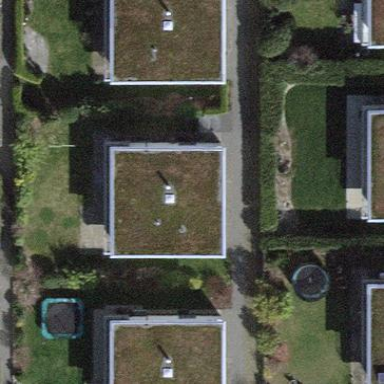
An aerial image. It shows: Detached building with flat roof.